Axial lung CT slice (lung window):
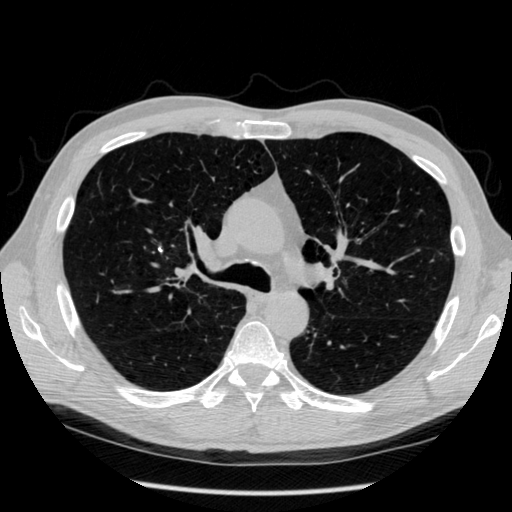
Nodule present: no